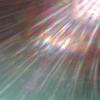
Label: sunburn